Aerial crown-view tile of a tropical tree (Barro Colorado Island, Panama), acquired 20250616:
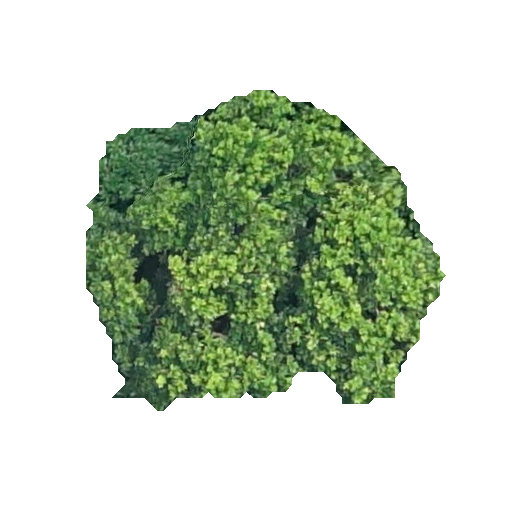
Species: Anacardium excelsum
GBIF accepted scientific name: Anacardium excelsum
Crown area: 124.305 m²